Question:
Hi i have a table structure as above image and i need to take count of several columns into a one single column such as
'''
octSecAndthrd1
octSecAndthrd2
octSecAndthrd3
octSecAndthrd4
'''
count of these columns to a Named like wise
The Final output should be as:
ID | Column1 | Column2
Any Ideas ?
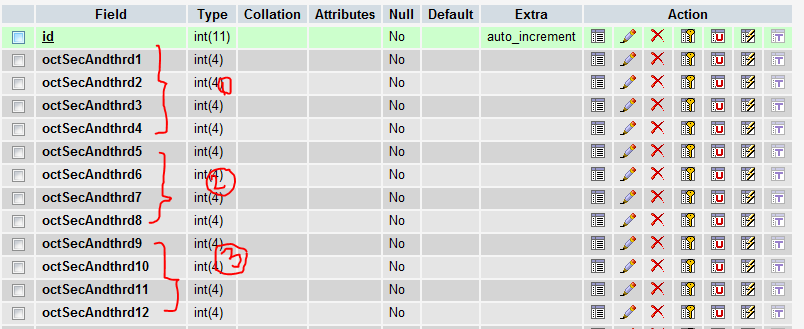
Answer: '''
select id
, sum(octSecAndthrd1 + octSecAndthrd2 + octSecAndthrd3 + octSecAndthrd4) col1
, sum(octSecAndthrd5 + octSecAndthrd6 + octSecAndthrd7 + octSecAndthrd8) col2
from ...
'''